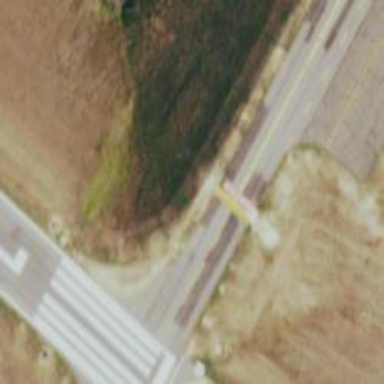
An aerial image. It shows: Image of taxiway at airport.